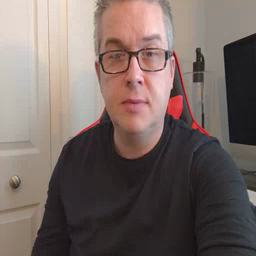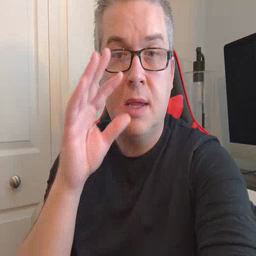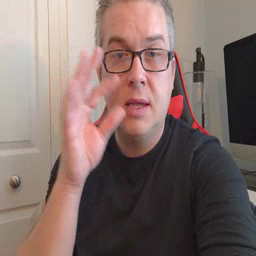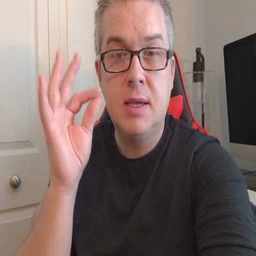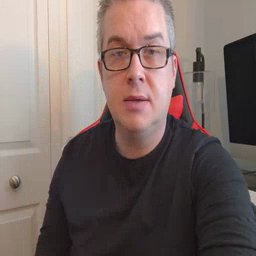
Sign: cat